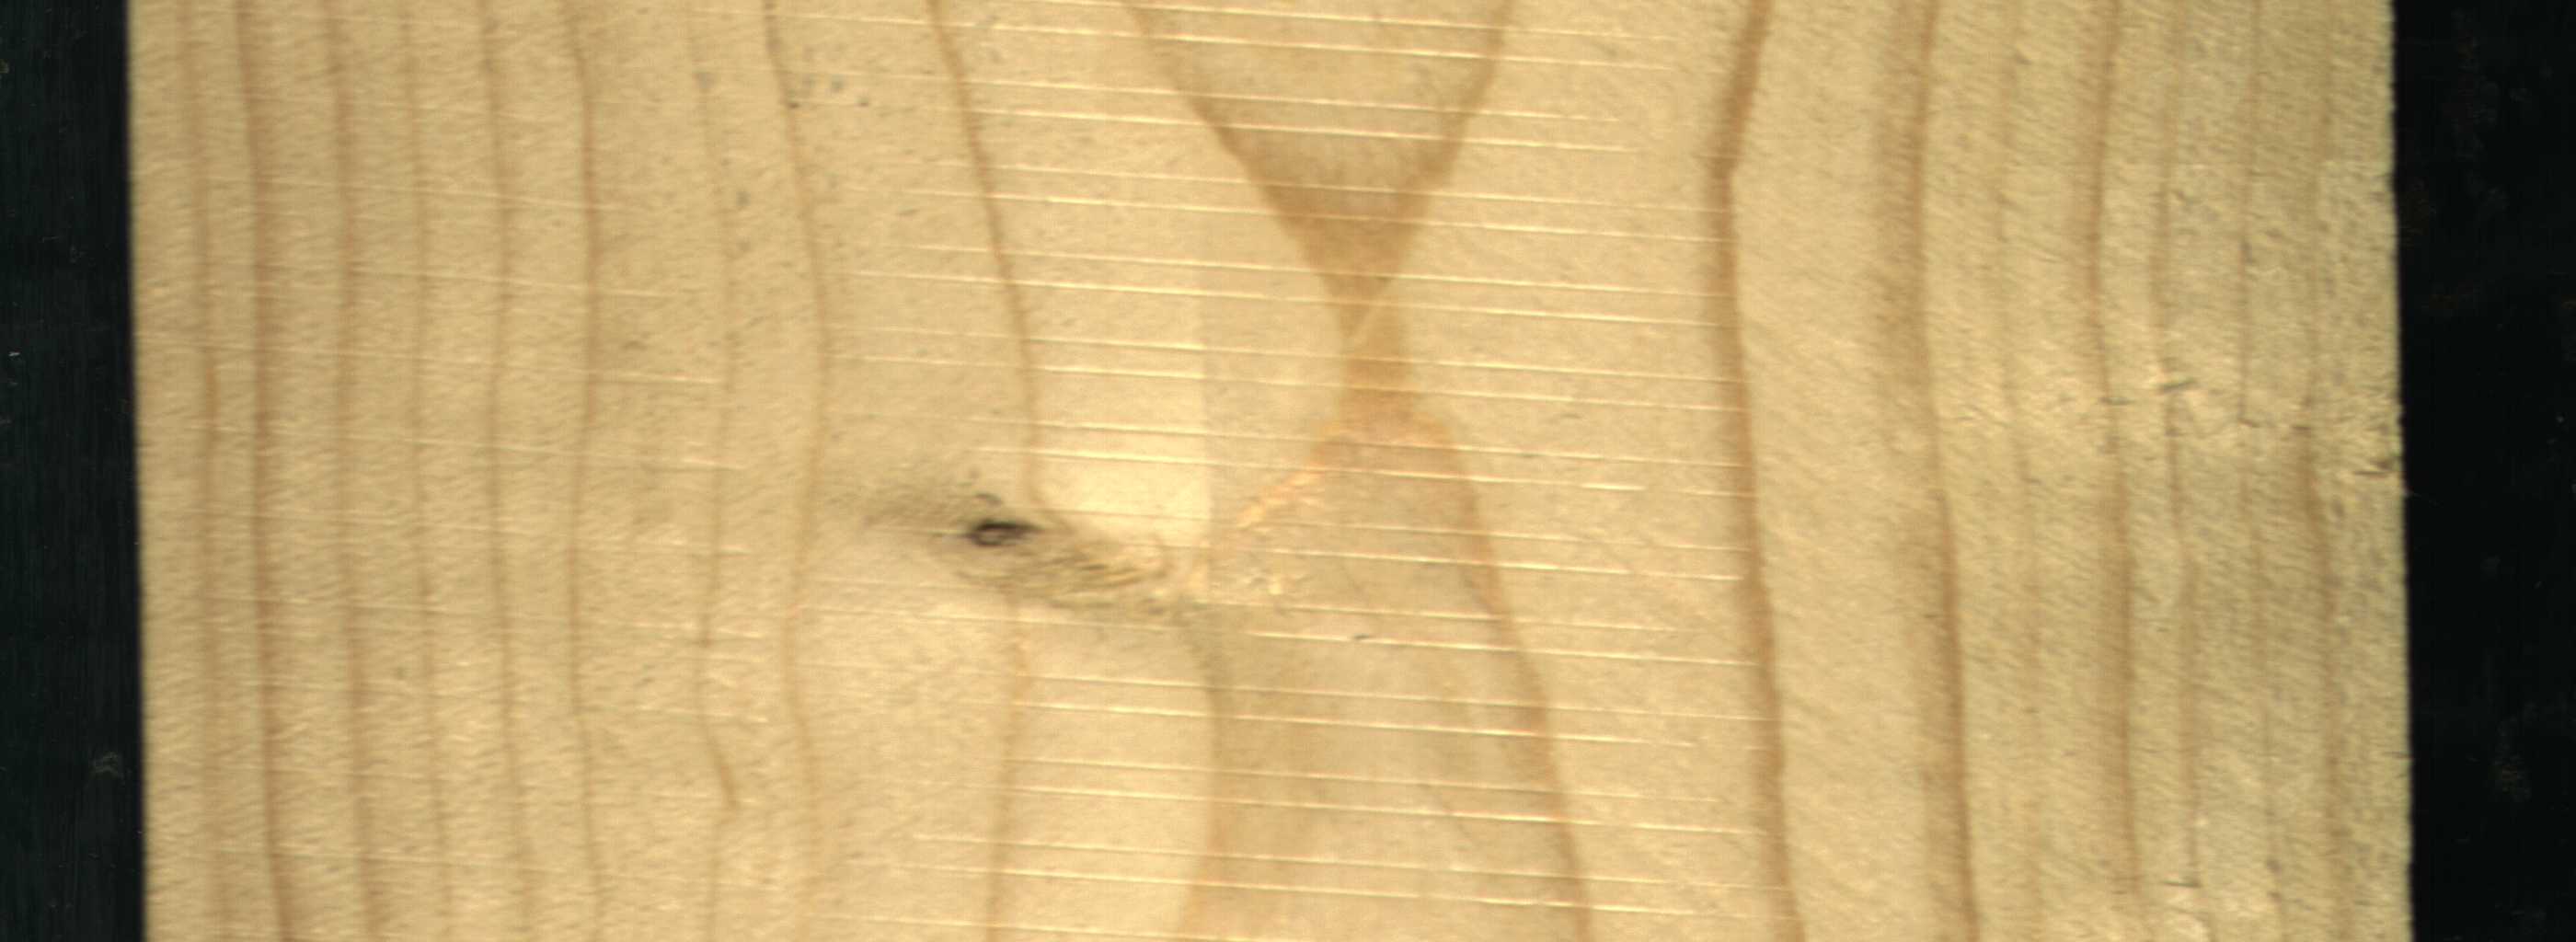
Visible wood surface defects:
Live_Knot